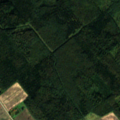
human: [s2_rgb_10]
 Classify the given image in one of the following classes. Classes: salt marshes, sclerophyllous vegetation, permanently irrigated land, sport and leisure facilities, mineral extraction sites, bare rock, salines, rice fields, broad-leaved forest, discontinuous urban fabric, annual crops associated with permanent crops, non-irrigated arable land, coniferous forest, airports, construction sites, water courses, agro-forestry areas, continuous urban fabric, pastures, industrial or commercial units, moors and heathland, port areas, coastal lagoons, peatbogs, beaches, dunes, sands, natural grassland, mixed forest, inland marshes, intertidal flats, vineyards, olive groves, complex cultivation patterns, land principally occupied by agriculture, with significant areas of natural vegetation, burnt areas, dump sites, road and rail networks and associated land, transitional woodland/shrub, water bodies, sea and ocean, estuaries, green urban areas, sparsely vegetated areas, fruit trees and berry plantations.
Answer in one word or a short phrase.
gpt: non-irrigated arable land, broad-leaved forest, transitional woodland/shrub